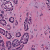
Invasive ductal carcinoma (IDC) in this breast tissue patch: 1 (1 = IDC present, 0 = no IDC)